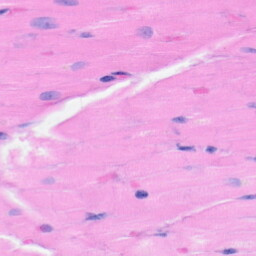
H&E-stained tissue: Heart